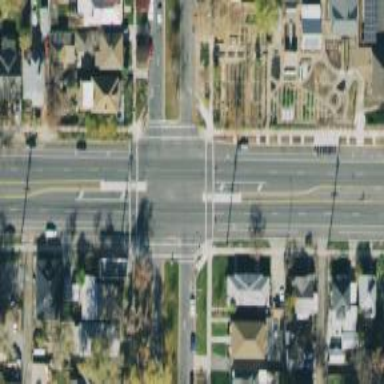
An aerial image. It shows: Marked crossing with pedestrian island.